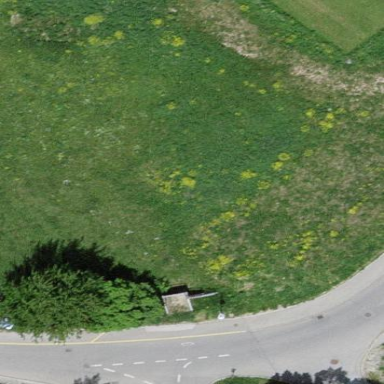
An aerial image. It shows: Beautiful meadow.